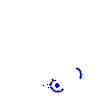
Particle: kaon